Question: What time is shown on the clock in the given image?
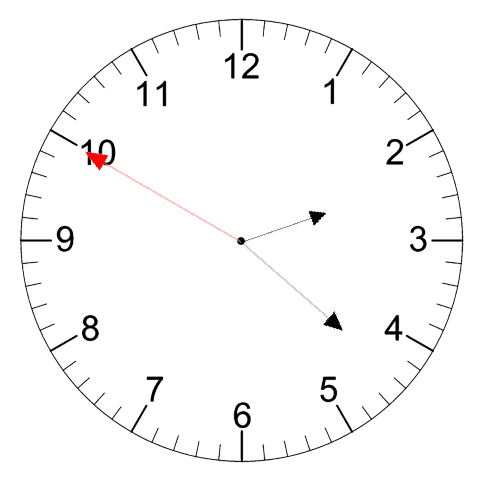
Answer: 02:21:50